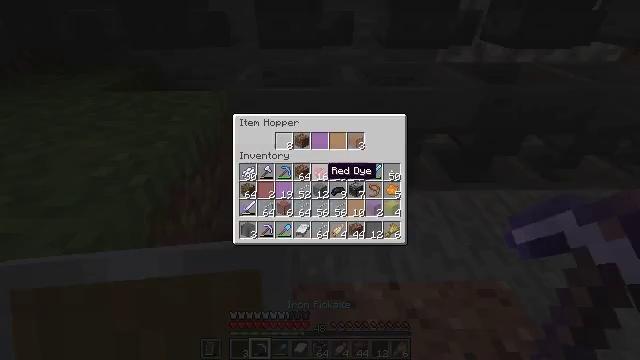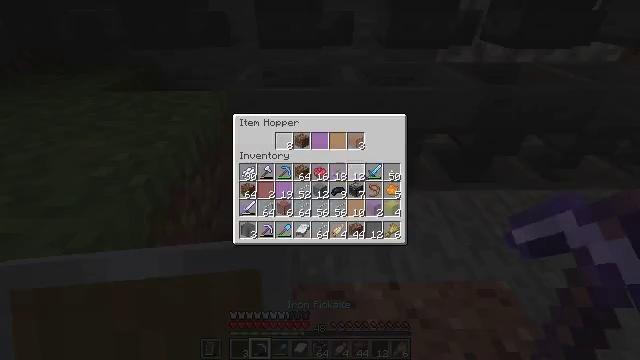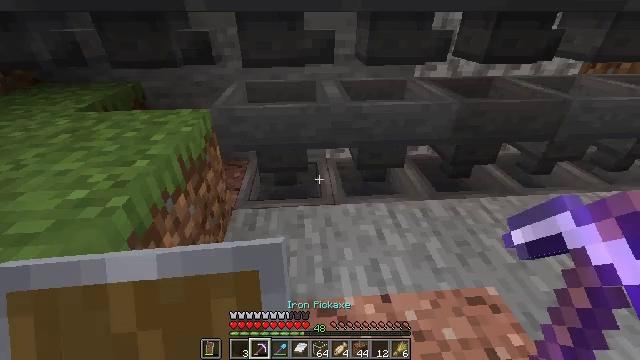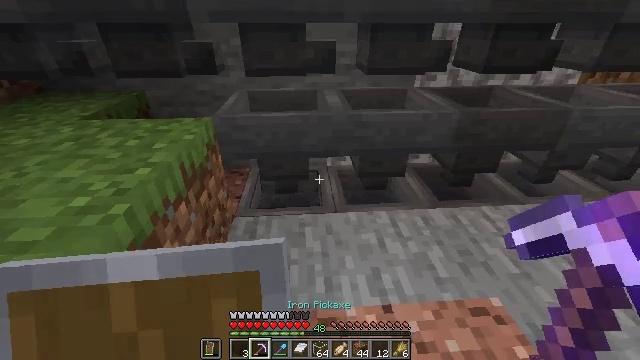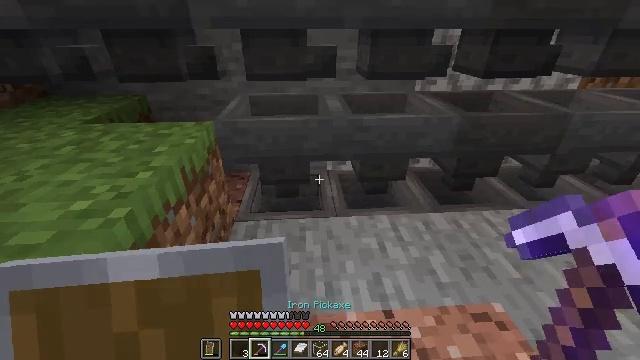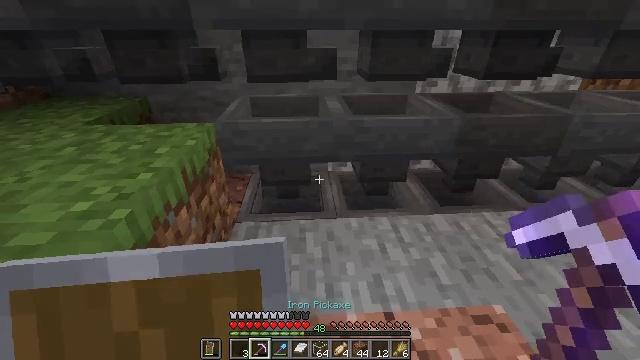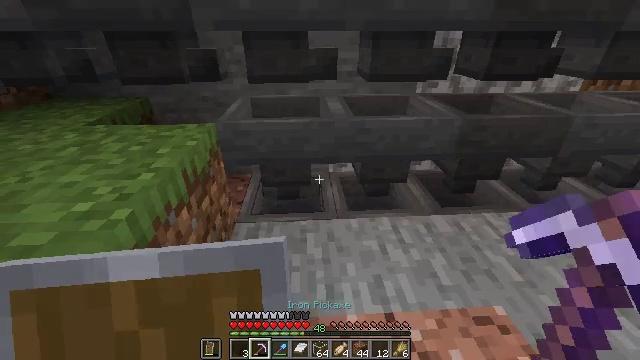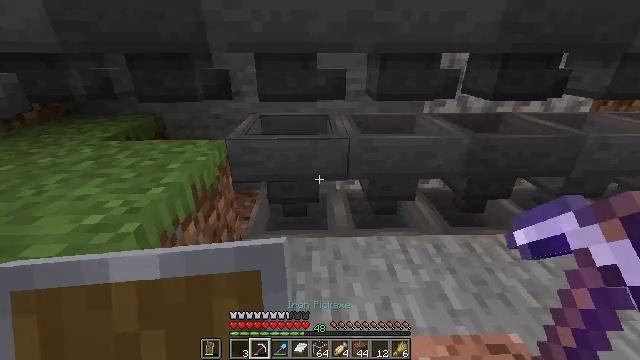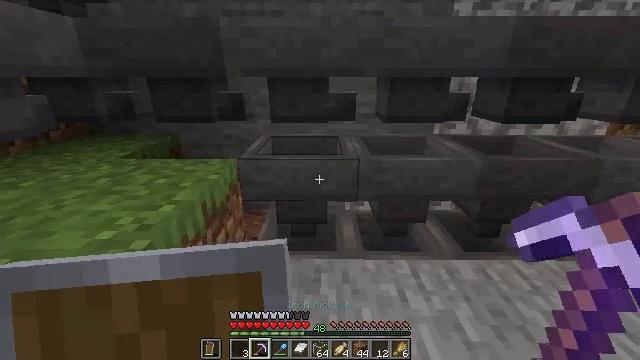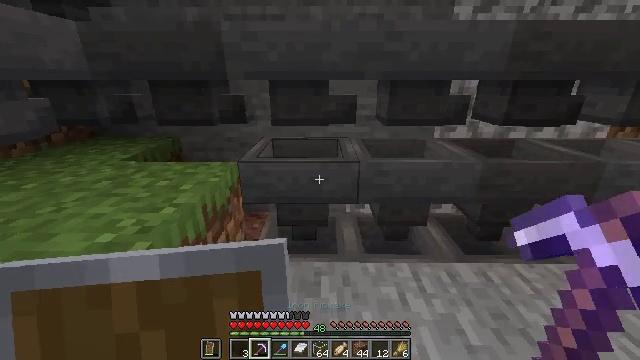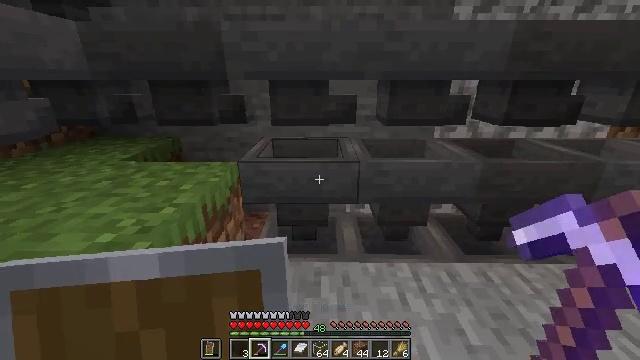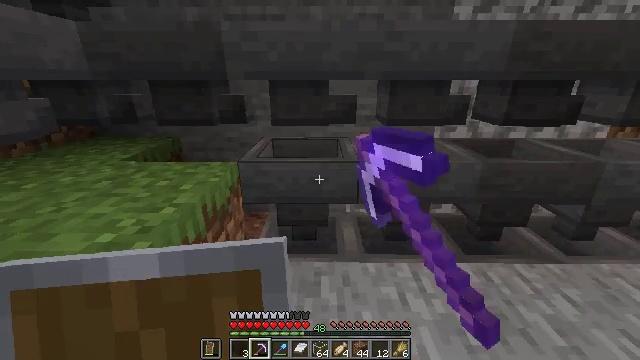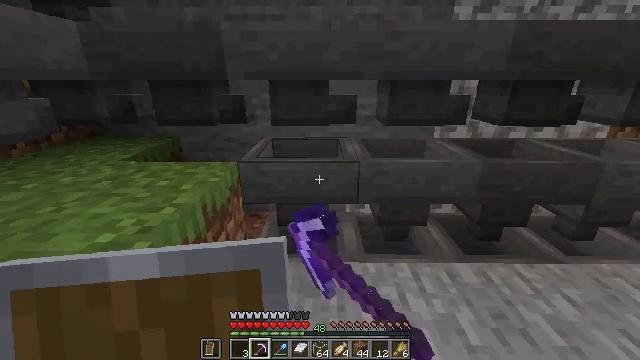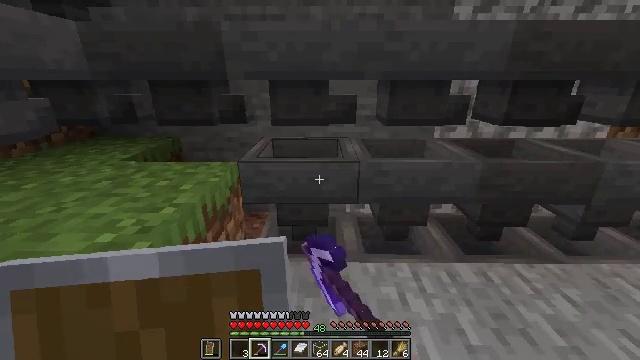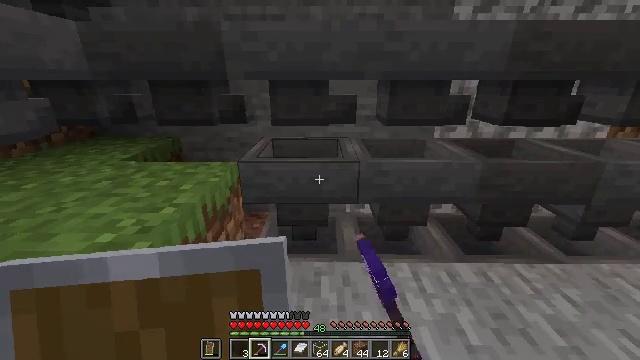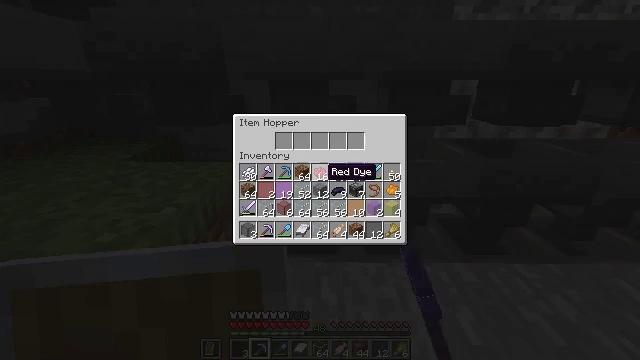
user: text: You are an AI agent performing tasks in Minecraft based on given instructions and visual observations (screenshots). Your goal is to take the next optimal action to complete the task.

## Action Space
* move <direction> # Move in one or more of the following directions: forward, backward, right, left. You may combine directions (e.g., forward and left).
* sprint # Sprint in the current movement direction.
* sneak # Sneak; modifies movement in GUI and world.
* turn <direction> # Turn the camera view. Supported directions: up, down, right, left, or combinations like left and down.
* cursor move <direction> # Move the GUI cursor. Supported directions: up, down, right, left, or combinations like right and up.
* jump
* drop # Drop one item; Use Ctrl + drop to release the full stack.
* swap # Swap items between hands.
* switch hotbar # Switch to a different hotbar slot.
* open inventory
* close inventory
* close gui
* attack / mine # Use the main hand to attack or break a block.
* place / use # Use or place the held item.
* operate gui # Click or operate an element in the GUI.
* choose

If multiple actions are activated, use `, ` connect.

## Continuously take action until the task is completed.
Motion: motion action
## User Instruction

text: Retrieve the orange stained glass pane from a structure.
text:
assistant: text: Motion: sneak, open gui
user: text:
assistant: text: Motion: sneak, cursor move right and up
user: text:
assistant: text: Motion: turn up, close gui
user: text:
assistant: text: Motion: no_op
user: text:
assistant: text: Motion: no_op
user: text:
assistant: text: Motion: no_op
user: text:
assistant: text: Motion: turn left and up
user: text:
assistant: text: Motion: turn left and up
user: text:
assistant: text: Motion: no_op
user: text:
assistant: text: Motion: use / place
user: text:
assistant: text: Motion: use / place
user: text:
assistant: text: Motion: no_op
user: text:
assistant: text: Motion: no_op
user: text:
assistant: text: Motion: no_op
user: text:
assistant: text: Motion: open gui
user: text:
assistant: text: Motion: no_op
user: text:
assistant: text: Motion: no_op
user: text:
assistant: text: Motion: no_op
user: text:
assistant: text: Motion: no_op
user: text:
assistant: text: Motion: no_op
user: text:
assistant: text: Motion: no_op
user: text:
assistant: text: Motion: no_op
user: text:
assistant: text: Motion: no_op
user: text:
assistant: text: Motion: turn down, close gui
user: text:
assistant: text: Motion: turn down
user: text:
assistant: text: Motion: turn down
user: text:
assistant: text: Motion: turn down
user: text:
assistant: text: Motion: turn down
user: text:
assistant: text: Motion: turn down
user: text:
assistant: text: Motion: turn down